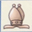
Piece: wB